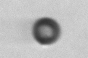
Label: bead